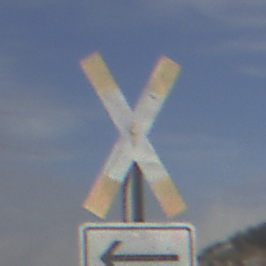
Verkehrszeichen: Andreaskreuz
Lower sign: RichtungsangabeDurchPfeile1
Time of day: MorningAfternoon
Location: Outdoor (Suburban)
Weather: PartlyCloudy
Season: NotSpecified
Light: Natural